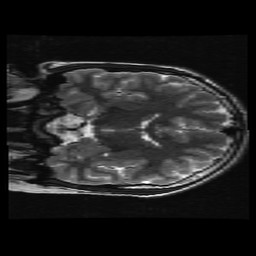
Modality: T2w
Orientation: coronal
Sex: male
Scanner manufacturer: ge
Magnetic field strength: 3 T
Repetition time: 5 s
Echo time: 0.1005 s